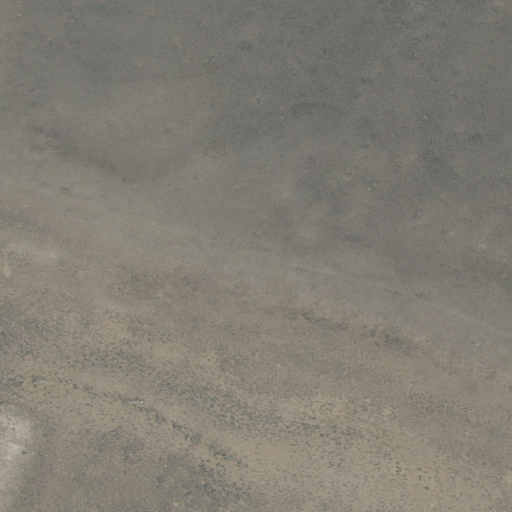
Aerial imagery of mountain in Idaho named Maud Mountain containing grassland and shrub